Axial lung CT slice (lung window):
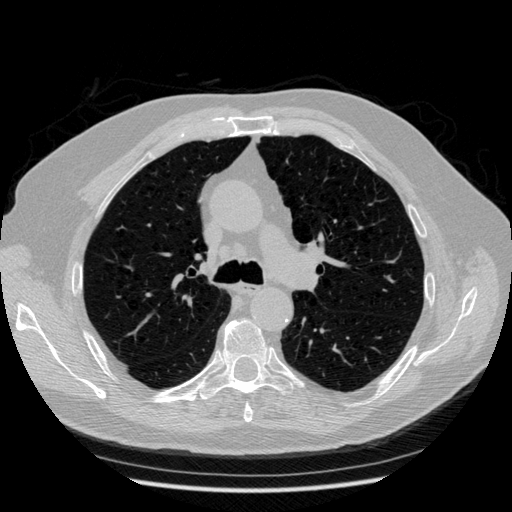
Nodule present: no